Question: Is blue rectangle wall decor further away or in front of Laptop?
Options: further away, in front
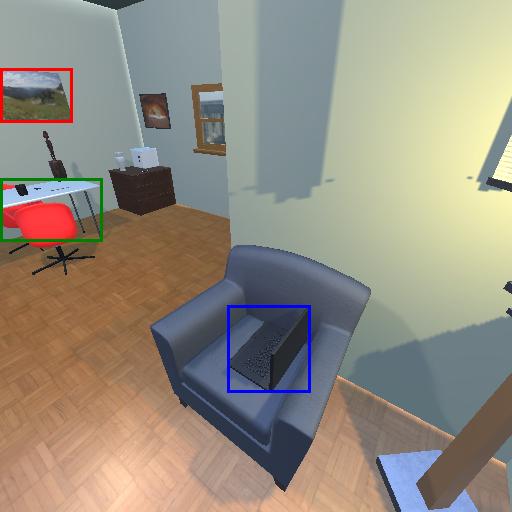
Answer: further away